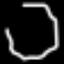
Label: octagon